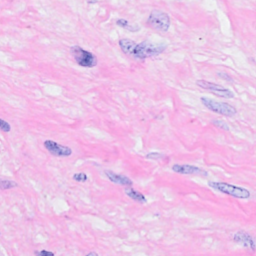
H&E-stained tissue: Breast